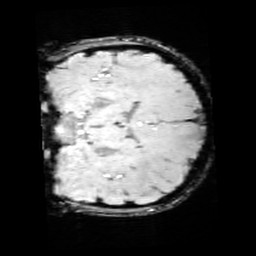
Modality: SWI
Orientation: coronal
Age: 11
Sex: male
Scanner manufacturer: siemens
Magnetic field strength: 3 T
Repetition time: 0.027 s
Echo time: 0.02 s